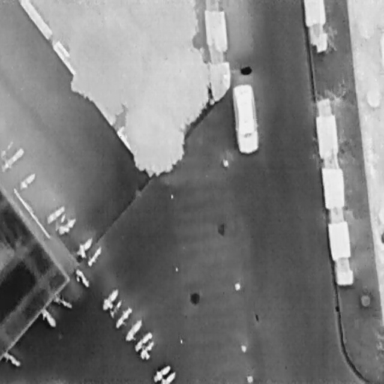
There are 19 objects shown in the infrared image, including a Car, and 18 Bicycles.